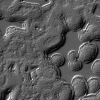
Atmospheric dust classification: not_dusty